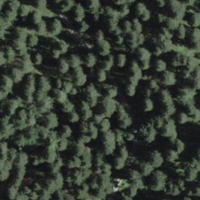
EUNIS habitat code: 43
Species observed at this site:
Cirsium palustre